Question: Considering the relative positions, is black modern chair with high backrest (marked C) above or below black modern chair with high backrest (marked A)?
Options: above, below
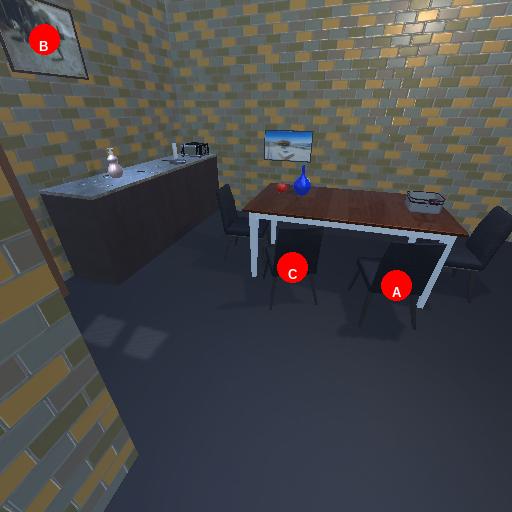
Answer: above